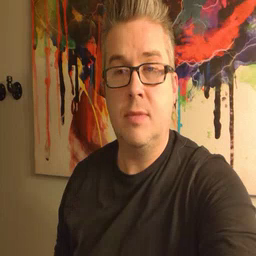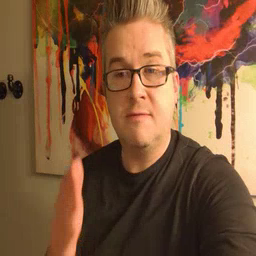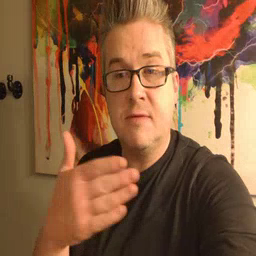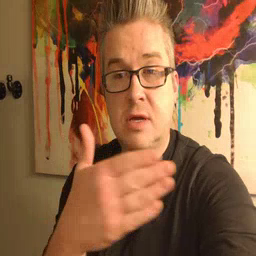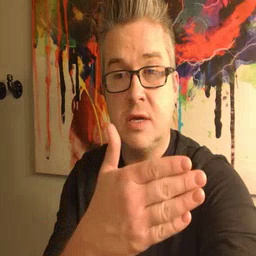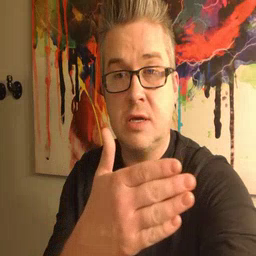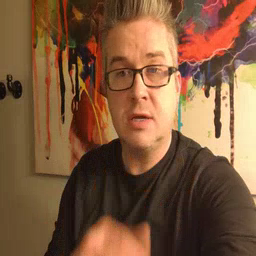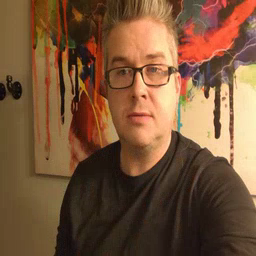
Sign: fish